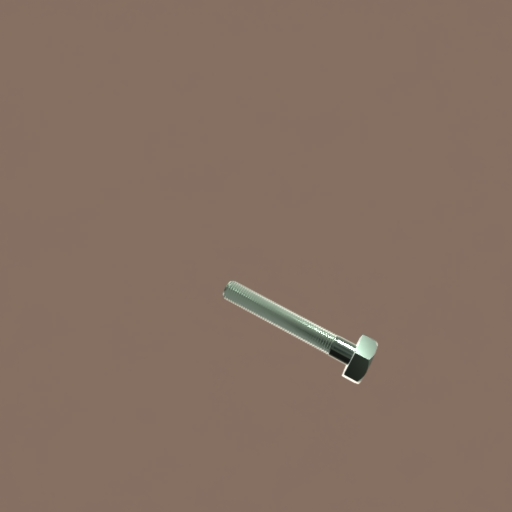
Label: bolt